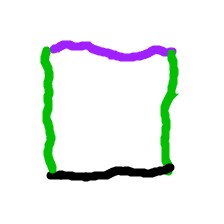
Shape: square